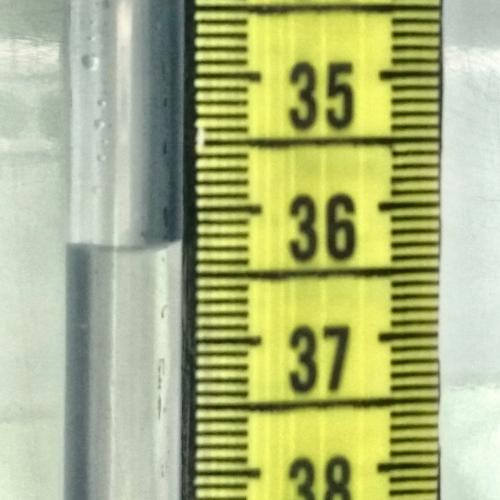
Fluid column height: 36.3 cm